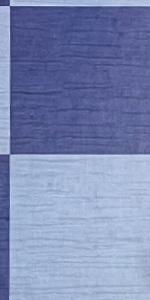
Label: Empty